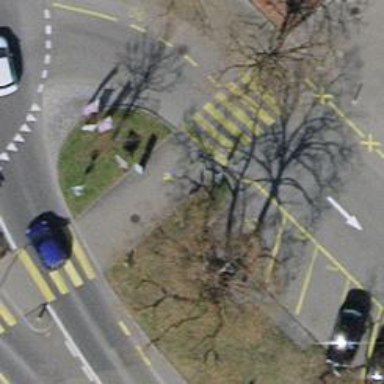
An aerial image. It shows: Traffic calming island.